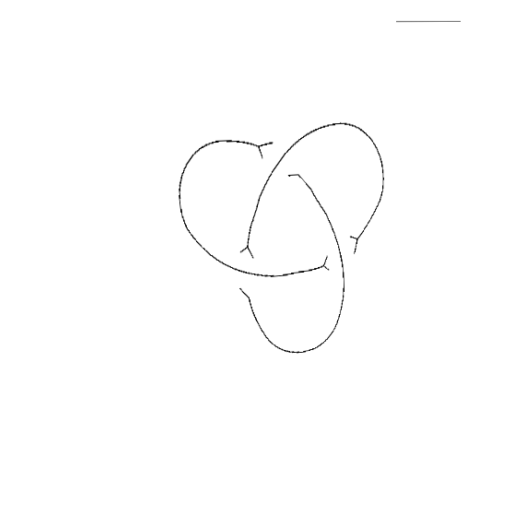
Crossing number: 3